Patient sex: M
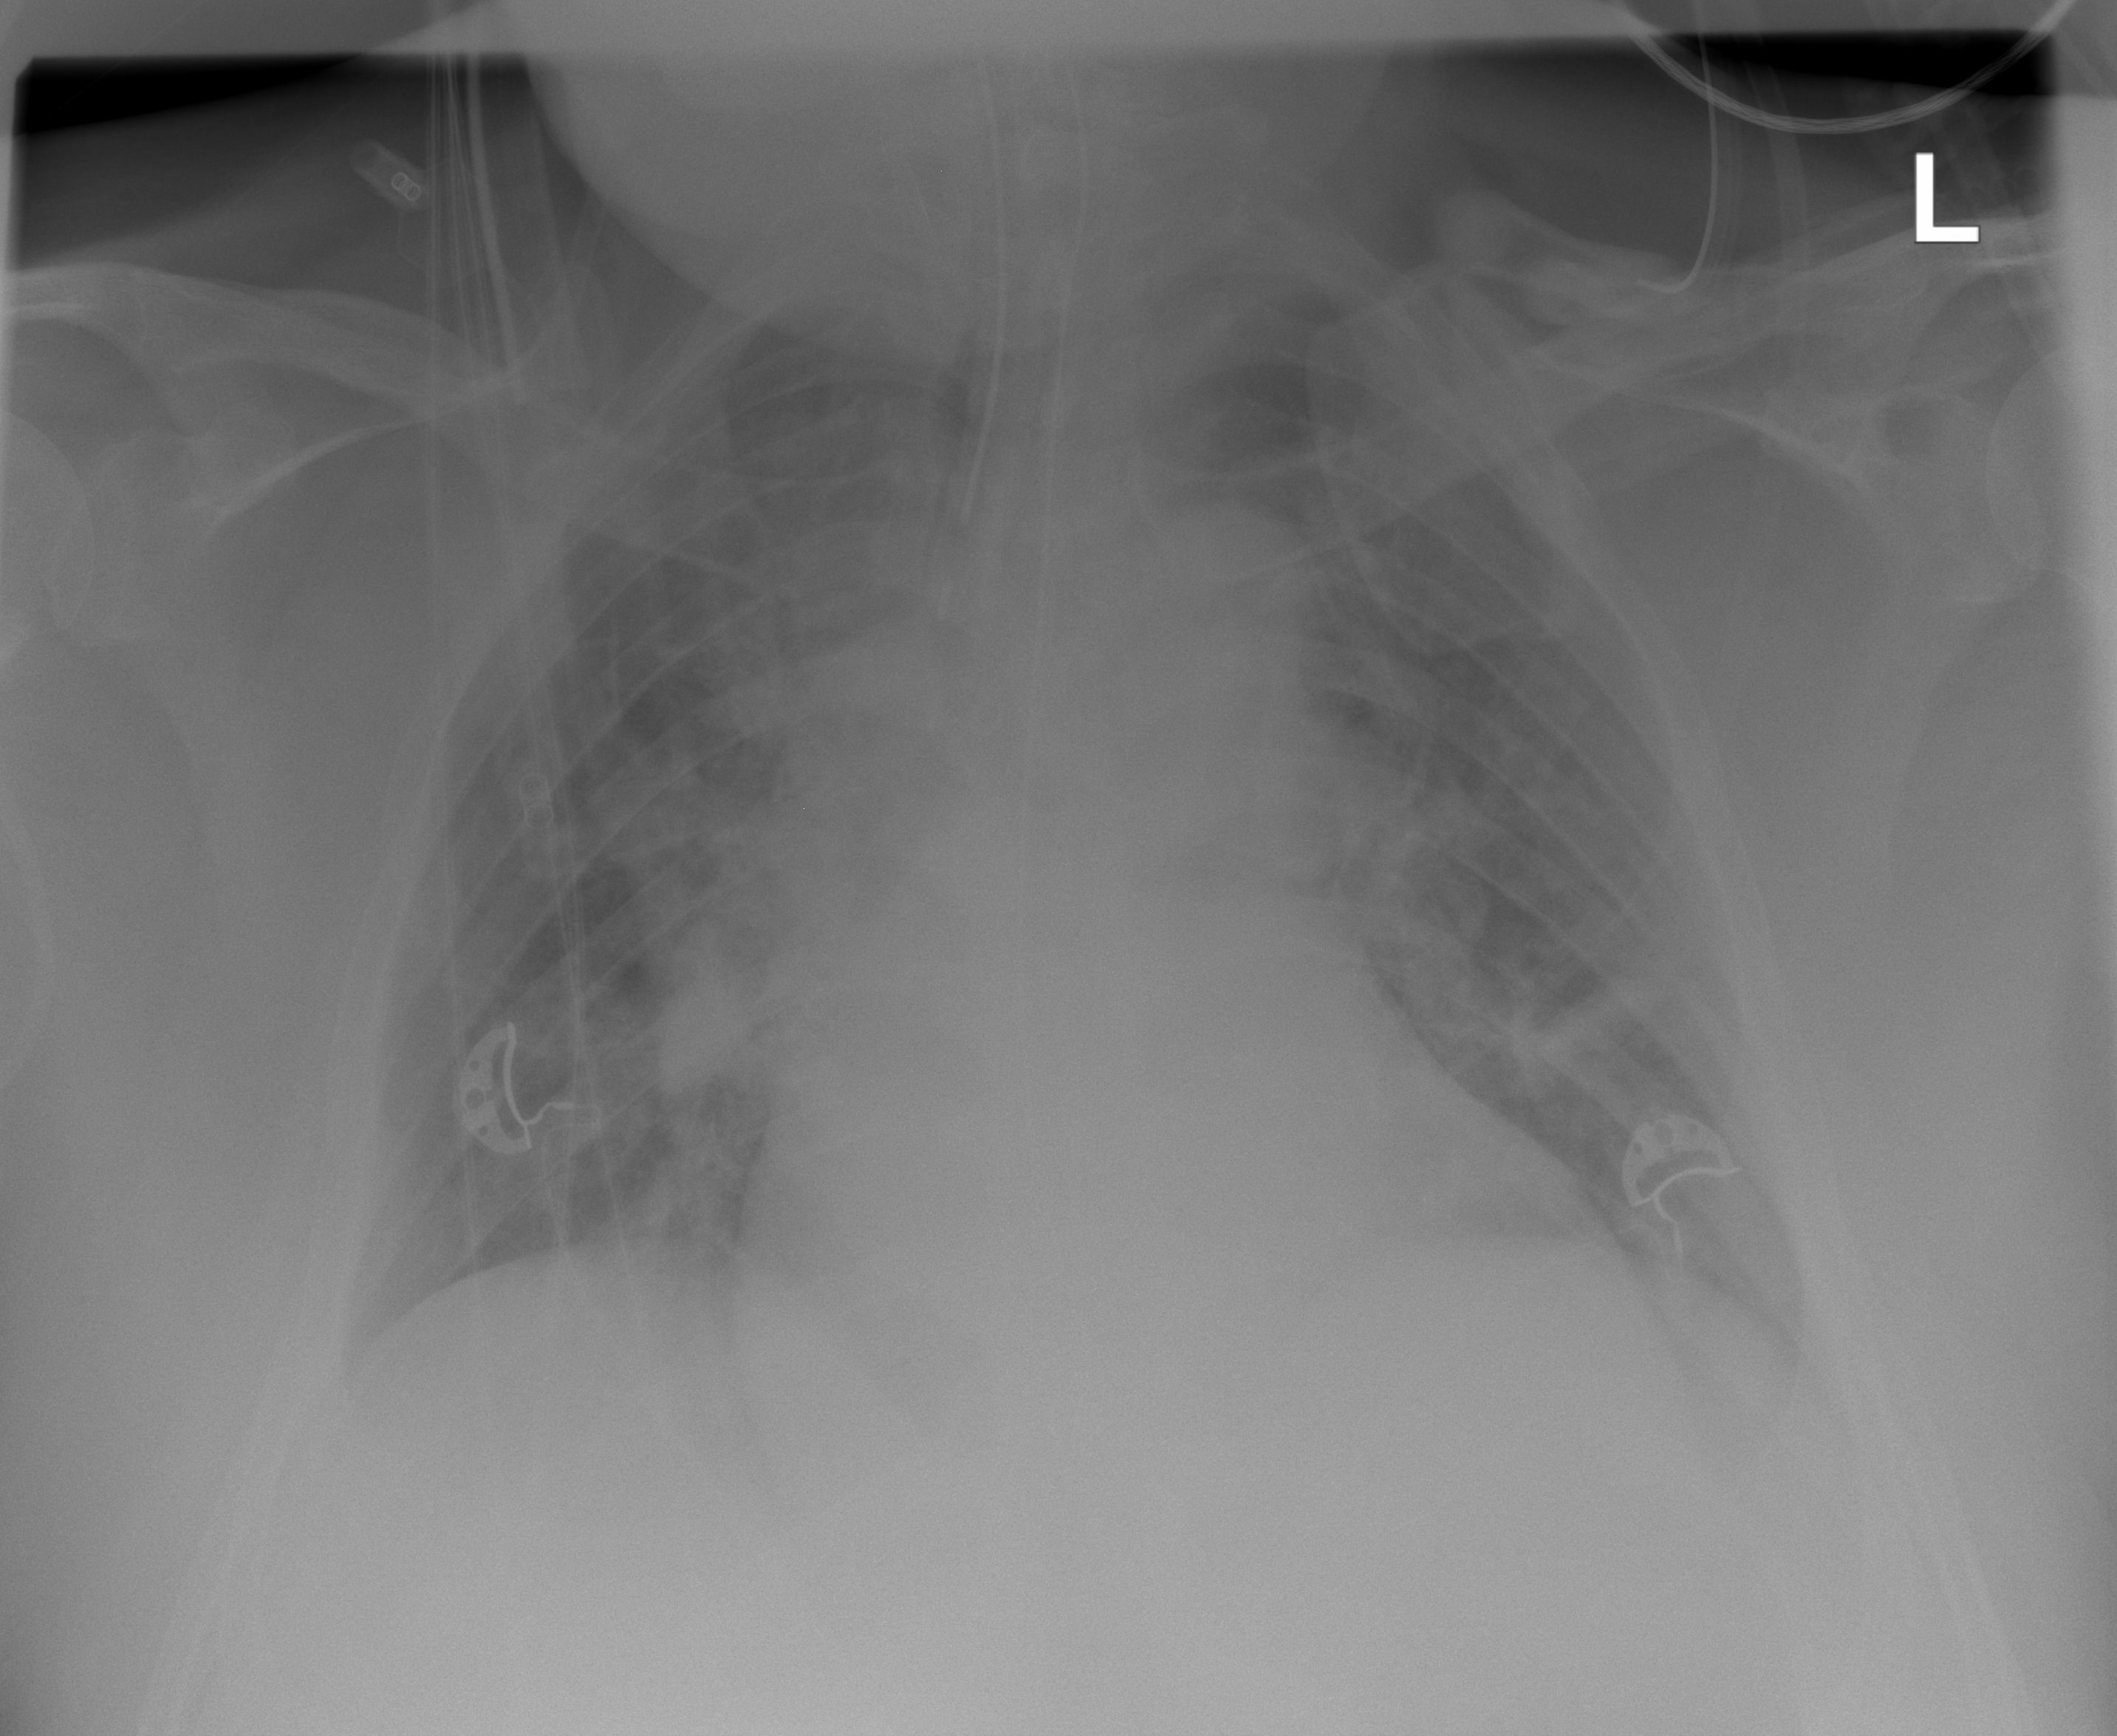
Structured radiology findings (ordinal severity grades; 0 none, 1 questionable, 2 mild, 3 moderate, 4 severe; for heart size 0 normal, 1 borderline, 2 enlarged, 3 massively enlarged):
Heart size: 2
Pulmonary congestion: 2
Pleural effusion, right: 0
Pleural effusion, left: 0
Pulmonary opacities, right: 2
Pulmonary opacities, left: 2
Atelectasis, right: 1
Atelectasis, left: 1